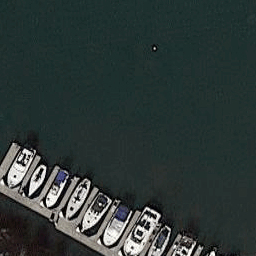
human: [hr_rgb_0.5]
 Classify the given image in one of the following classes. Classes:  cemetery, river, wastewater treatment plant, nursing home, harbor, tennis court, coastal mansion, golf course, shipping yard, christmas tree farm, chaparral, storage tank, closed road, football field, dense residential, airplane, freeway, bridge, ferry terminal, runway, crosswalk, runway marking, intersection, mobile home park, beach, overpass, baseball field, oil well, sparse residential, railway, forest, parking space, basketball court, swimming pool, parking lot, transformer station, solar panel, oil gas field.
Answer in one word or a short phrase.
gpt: harbor